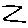
Label: zigzag